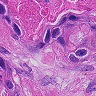
Metastatic tissue present: yes